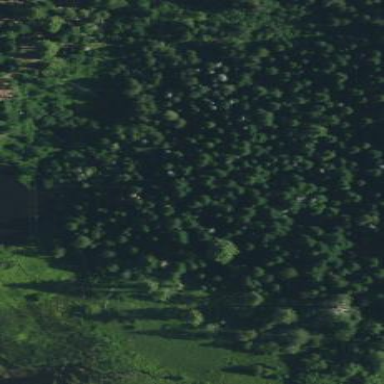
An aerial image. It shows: Mixed forest with variety of leaf types and cycles.